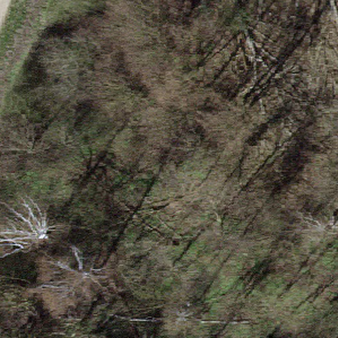
Label: other